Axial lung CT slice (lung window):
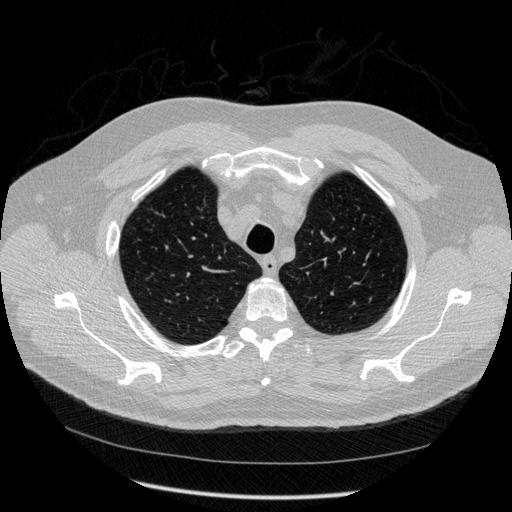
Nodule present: no